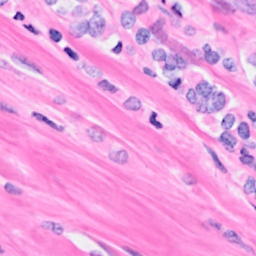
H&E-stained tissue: Breast